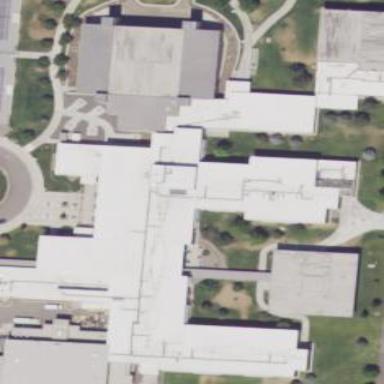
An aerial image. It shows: School building.